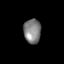
Tissue: skin
Cell type: Epithelial cells
Senescence score: 0.2687
Nuclear area (px): 411
Mean DAPI intensity: 129.085